Question: I have 'Employee' model and 'TicketStatus' model
using 'STI' approach on 'Employee' model in order to have to child models ''Advisor'' and ''Staff'', inside my 'TicketStatus' i am trying to achieve the following: making a relation between 'TicketStatus' and 'Advisor' , 'TicketStatus' and 'Staff', then 'TicketStatus' and 'PreviousAdvisor' , 'TicketStatus' and 'PreviousStaff', my code is like this:
'''
class TicketStatus < ActiveRecord::Base
attr_accessible :status_id, :ticket_id , :staff_id, :advisor_id, :previous_advisor_id, :previous_staff_id
belongs_to :status
belongs_to :ticket
belongs_to :staff, class_name: 'Staff', foreign_key: 'staff_id'
belongs_to :previous_staff , class_name: 'Staff', foreign_key: 'previous_staff_id'
belongs_to :advisor, class_name: 'Advisor', foreign_key: 'advisor_id'
belongs_to :previous_advisor, class_name: 'Advisor', foreign_key: 'previous_advisor_id'
end
'''

the problem is i cannot have two association on the same 'class name' , after generating a dependency diagram using rubymine i found that the second association is overwriting the first association , what can i do in order to make those association works correctly ?
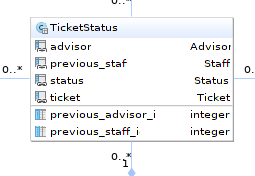
Answer: This is happening because the foreign keys are the same. You can specify what the foreign keys should be for the second relationship in both cases like this:
'''
belongs_to :previous_staff , class_name: 'Staff', foreign_key: 'previous_staff_id'
belongs_to :previous_advisor, class_name: 'Advisor', foreign_key: 'previous_advisor_id'
'''
That'll preserve the separate relationships. The 'staff' and the 'advisor' relationships are fine.
EDIT: This was answered after the considerable edit of the question.